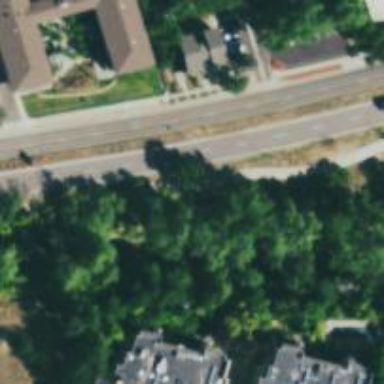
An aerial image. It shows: Footway on bridge.